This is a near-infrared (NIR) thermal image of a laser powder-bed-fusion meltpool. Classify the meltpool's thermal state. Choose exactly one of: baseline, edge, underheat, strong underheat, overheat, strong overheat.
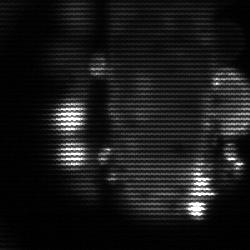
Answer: strong underheat